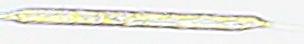
Label: Rhizosolenia